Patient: sex M, age 54
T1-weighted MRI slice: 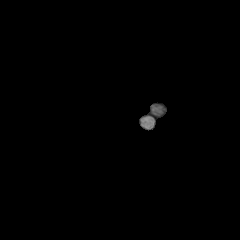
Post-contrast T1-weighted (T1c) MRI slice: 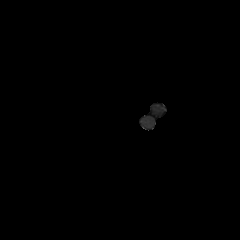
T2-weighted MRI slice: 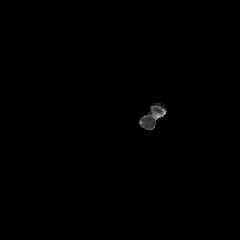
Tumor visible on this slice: no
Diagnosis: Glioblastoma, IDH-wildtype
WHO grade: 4